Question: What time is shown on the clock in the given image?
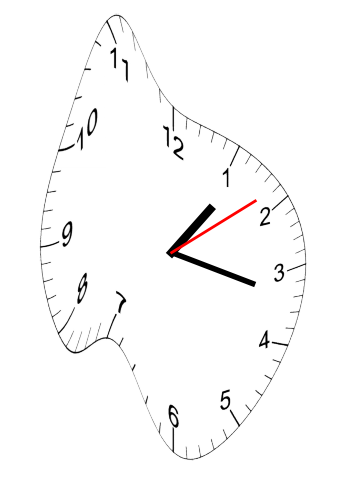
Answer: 01:17:09